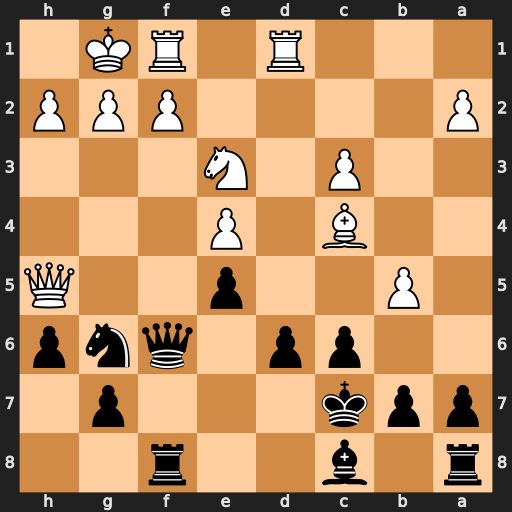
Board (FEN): r1b2r2/ppk3p1/2pp1qnp/1P2p2Q/2B1P3/2P1N3/P4PPP/3R1RK1
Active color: b
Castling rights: -
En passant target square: -
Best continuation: Nf4 Qf3 Nh3+ Kh1 Qxf3